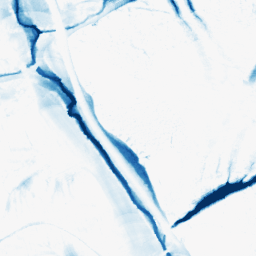
Category: morphological
Decomposition family: morphological_ellipse
Decomposition parameters: operation: closing
width: 20
height: 50
Upsampling method: quadratic
Upsampling parameters: scale: 2
Upsampling scale: 2